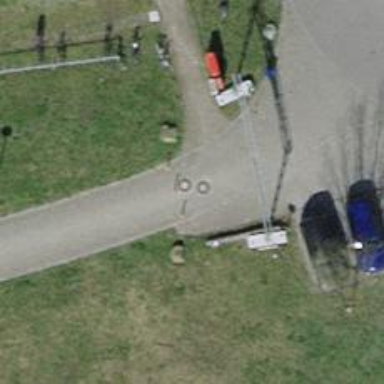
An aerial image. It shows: Bollard.